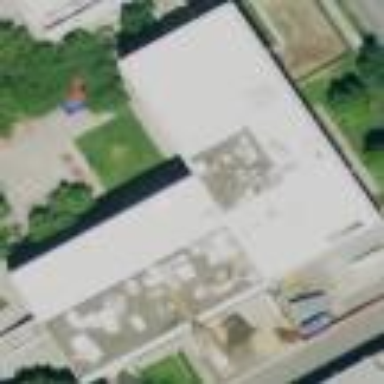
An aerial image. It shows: University building.